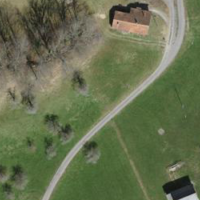
EUNIS habitat code: 24
Species observed at this site:
Torilis japonica